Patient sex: F
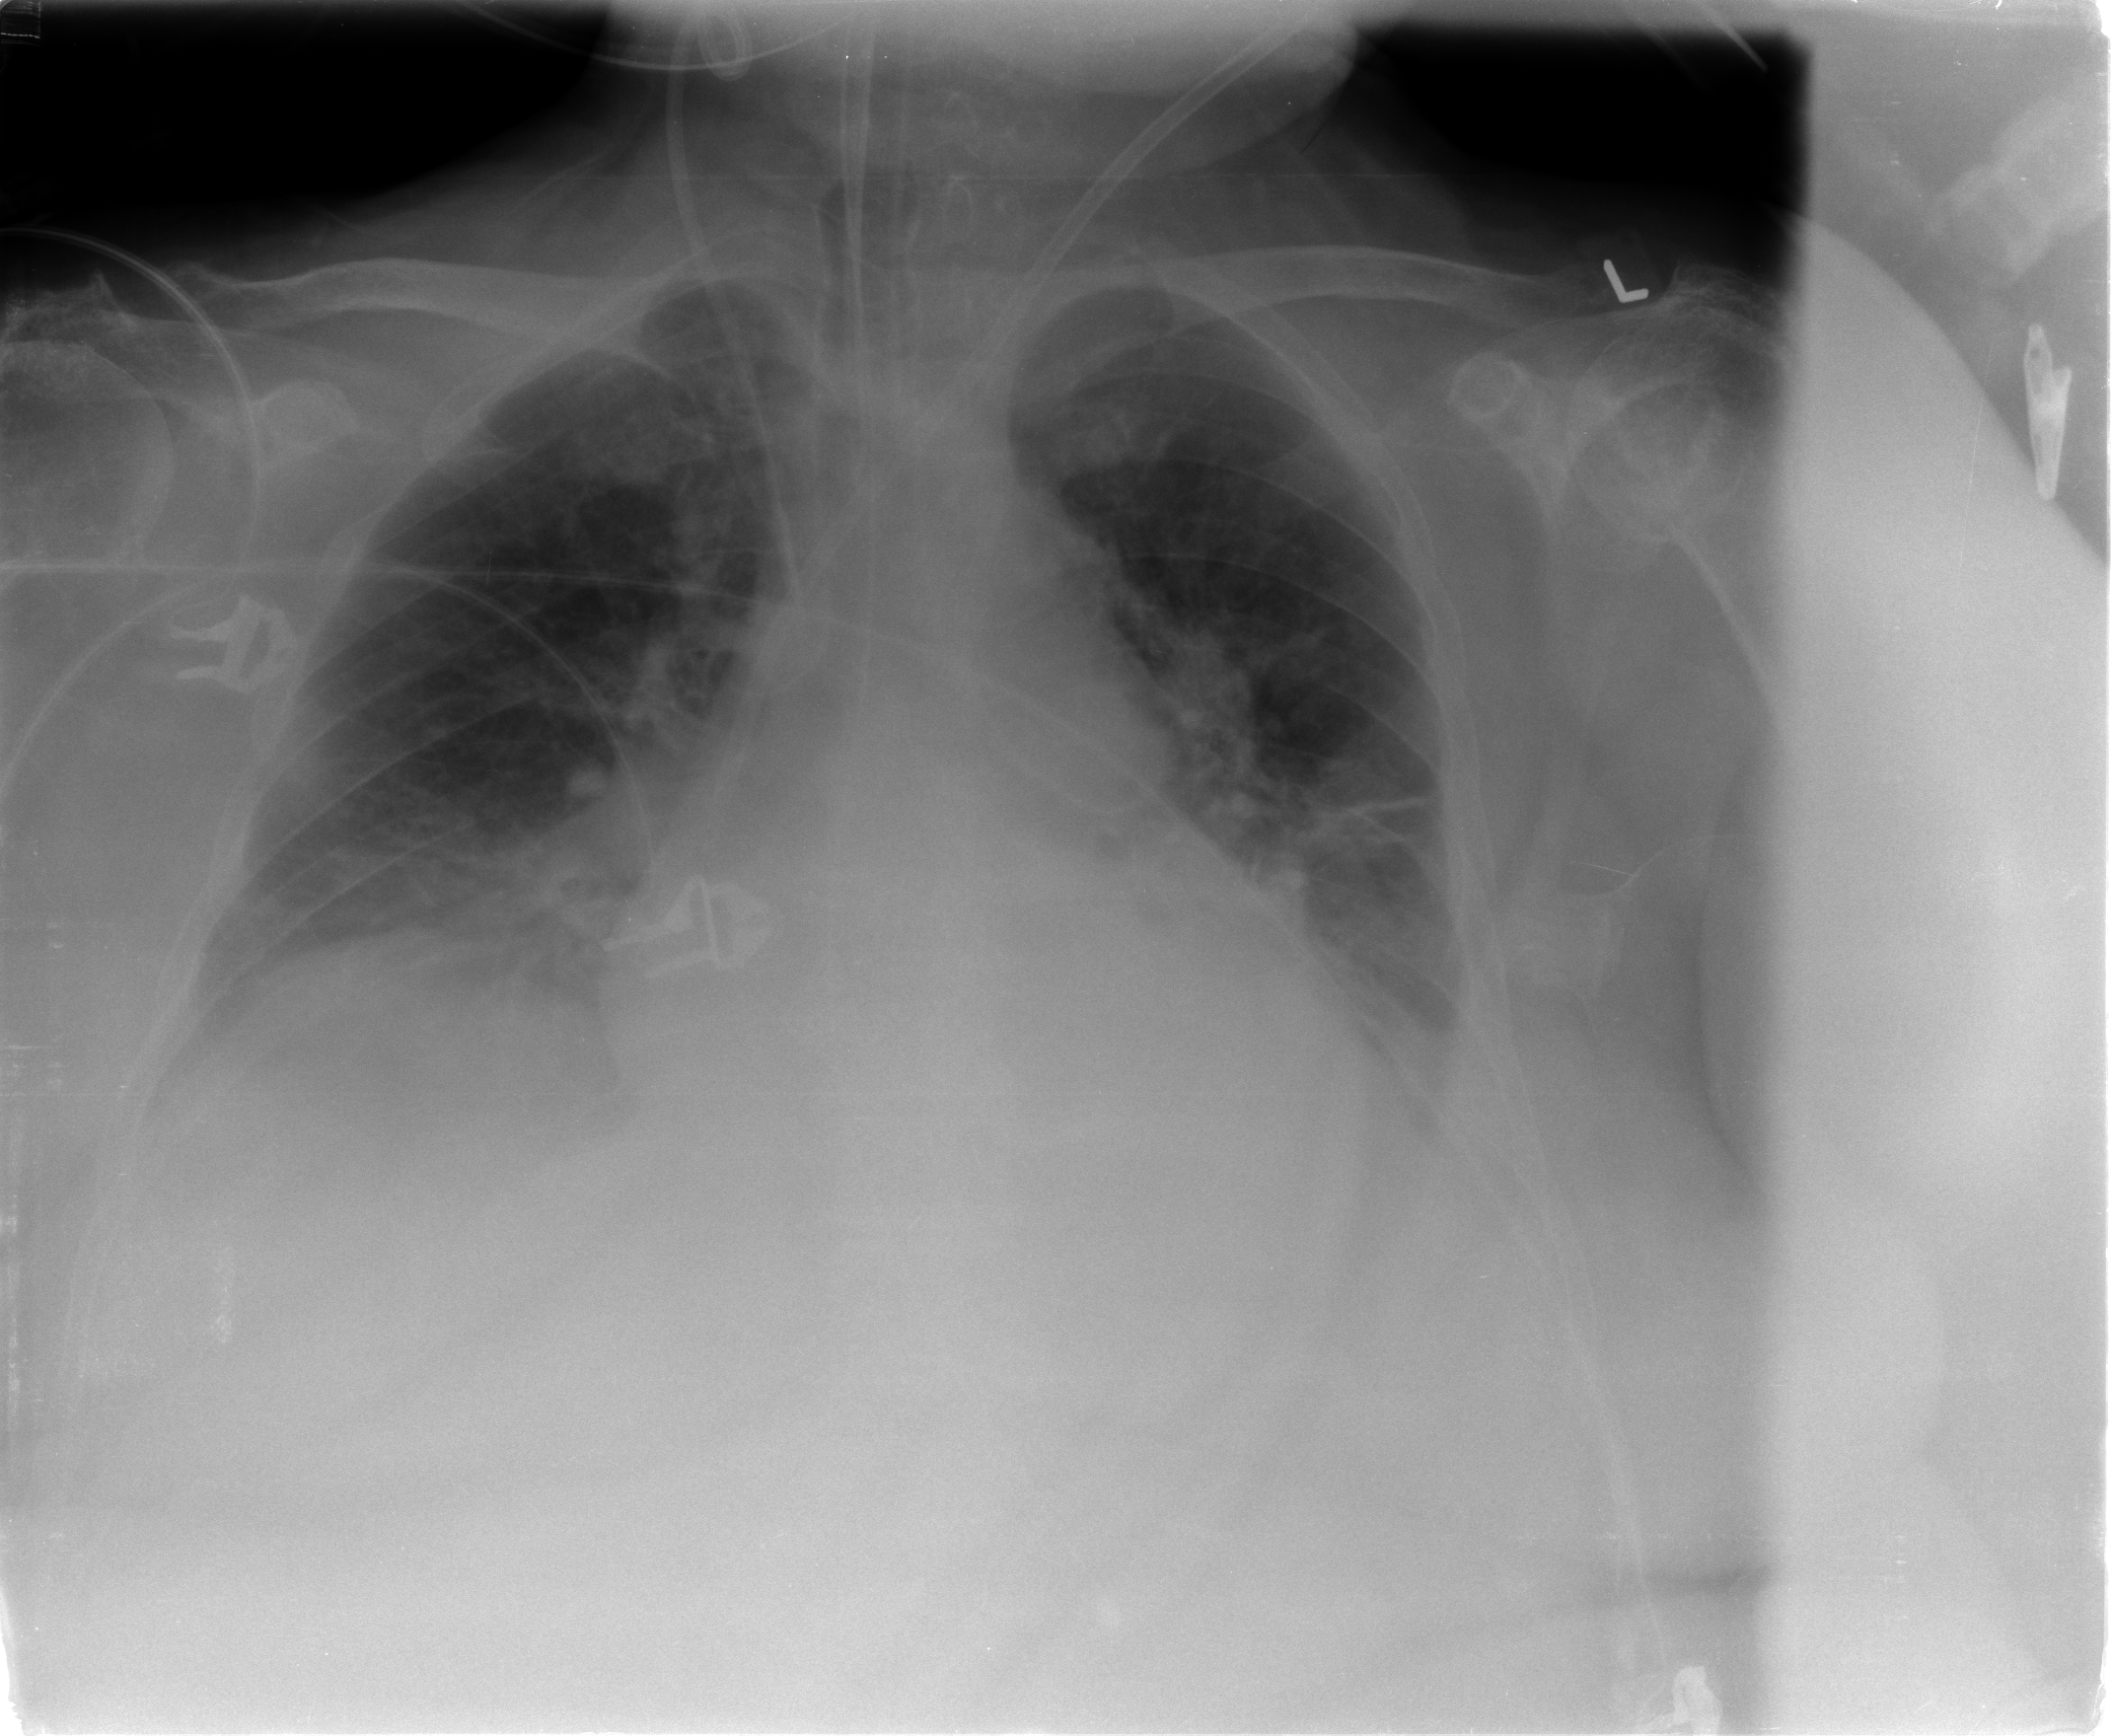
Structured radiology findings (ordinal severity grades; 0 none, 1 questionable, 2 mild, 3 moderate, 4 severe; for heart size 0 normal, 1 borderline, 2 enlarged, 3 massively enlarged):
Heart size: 2
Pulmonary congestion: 2
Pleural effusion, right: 1
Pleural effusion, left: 2
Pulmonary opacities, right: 1
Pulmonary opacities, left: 0
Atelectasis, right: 2
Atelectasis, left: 2